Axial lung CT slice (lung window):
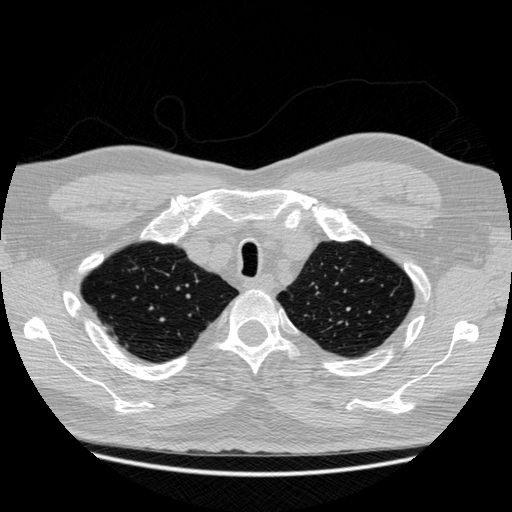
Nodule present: no